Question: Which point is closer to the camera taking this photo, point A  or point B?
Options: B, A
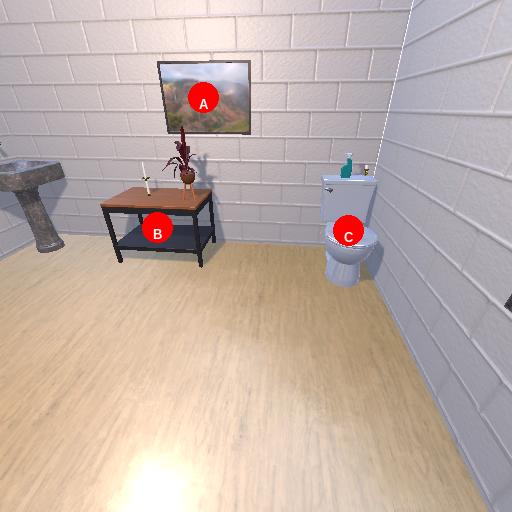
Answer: B